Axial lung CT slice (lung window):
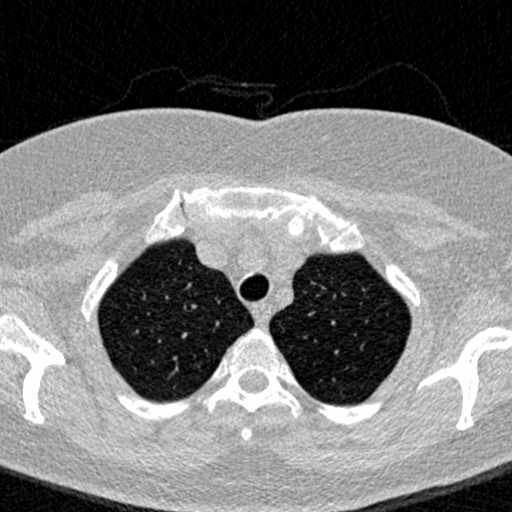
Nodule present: no